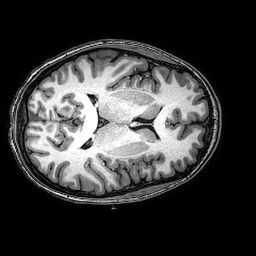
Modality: T1w
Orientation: axial
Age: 22
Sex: female
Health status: healthy
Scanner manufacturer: philips
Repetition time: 0.008139 s
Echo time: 0.00373 s